Question: I am trying to use Jenkins to run my unittests. I have made a Jenkins Project for a build with a buildstep "Build a Visual Studio Project using MSBuild". My Jenkins server is installed on a linux vm which is in Azure.
You can see it here in the Jenkins UI:

When I run the build I get this Console Output:
'''
Path To MSBuild.exe: msbuild.exe
FATAL: Unable to use this plugin on this kind of operation system
Executing the command msbuild.exe /ContinuousIntegration/ContinuousIntegration.sln from
/var/lib/jenkins/workspace/CSHARP_CI_TEST - UNITTEST
[CSHARP_CI_TEST - UNITTEST] $ msbuild.exe
/ContinuousIntegration/ContinuousIntegration.sln
Build step 'Build a Visual Studio project or solution using MSBuild' changed
build result to FAILURE
Build step 'Build a Visual Studio project or solution using MSBuild' marked
build as failure
Finished: FAILURE
'''
I think the problem here is that I am trying to use msbuild.exe on a Linux VM. Is there a workaround for this or is it not possible to do this?
I have tried to use the msbuild.exe on the vm via a linux terminal, but it is not possible to run it.
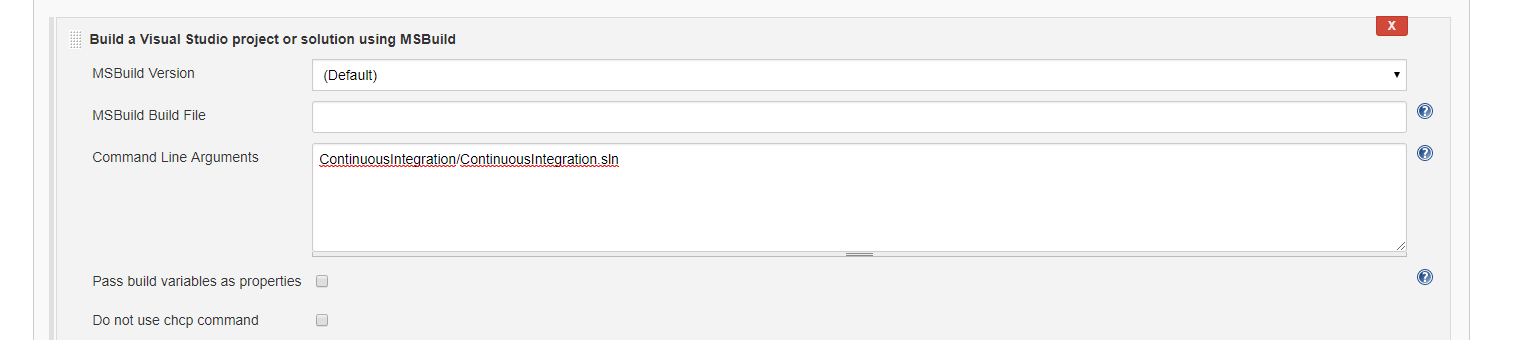
Answer: To accomplish your requirement you have to install '.NET Core SDK' in the Azure Jenkins Linux VM and then you may simply use 'Execute shell' build step with the command 'dotnet build ContinuousIntegration/ContinuousIntegration.sln'
To install '.NET Core SDK' in your Azure Jenkins Linux VM, please go to <URL> and click on 'Linux' in that page and then select the required Linux distribution and follow the steps provided.
For more information on MSBuild support on various operating systems, please refer <URL>
Just FYI, I have tested and reproduced your scenario and faced the same error which you have mentioned and then I have followed the above process and resolved the issue successfully. So I hope this helps. Cheers!!
PS: in your shell script you have to cd to the right folder for this to work.